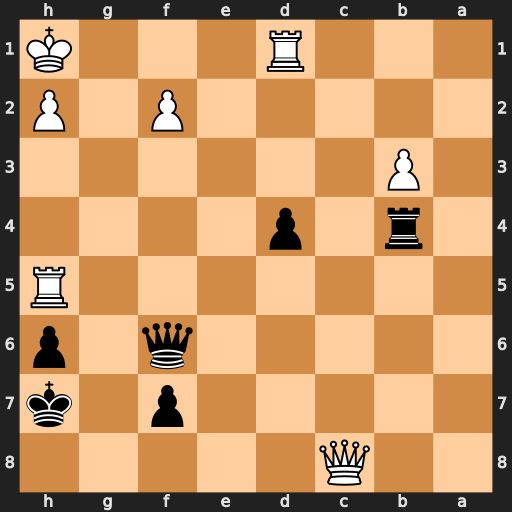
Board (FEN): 2Q5/5p1k/5q1p/7R/1r1p4/1P6/5P1P/3R3K
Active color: b
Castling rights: -
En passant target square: -
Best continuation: Qf3+ Kg1 Qxd1+ Kg2 Qxh5